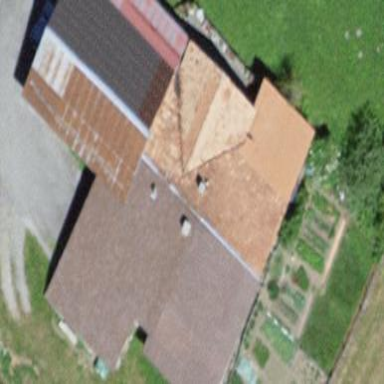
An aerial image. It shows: Farm building.